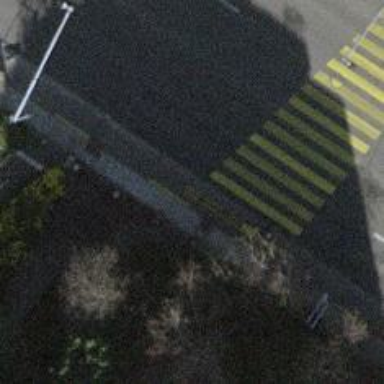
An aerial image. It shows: Asphalt sidewalk along the footway.